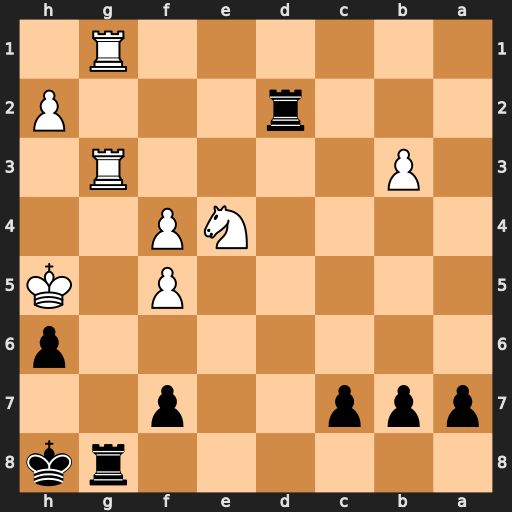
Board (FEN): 6rk/ppp2p2/7p/5P1K/4NP2/1P4R1/3r3P/6R1
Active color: b
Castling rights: -
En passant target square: -
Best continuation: Rxh2+ Rh3 Rxh3#